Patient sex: F
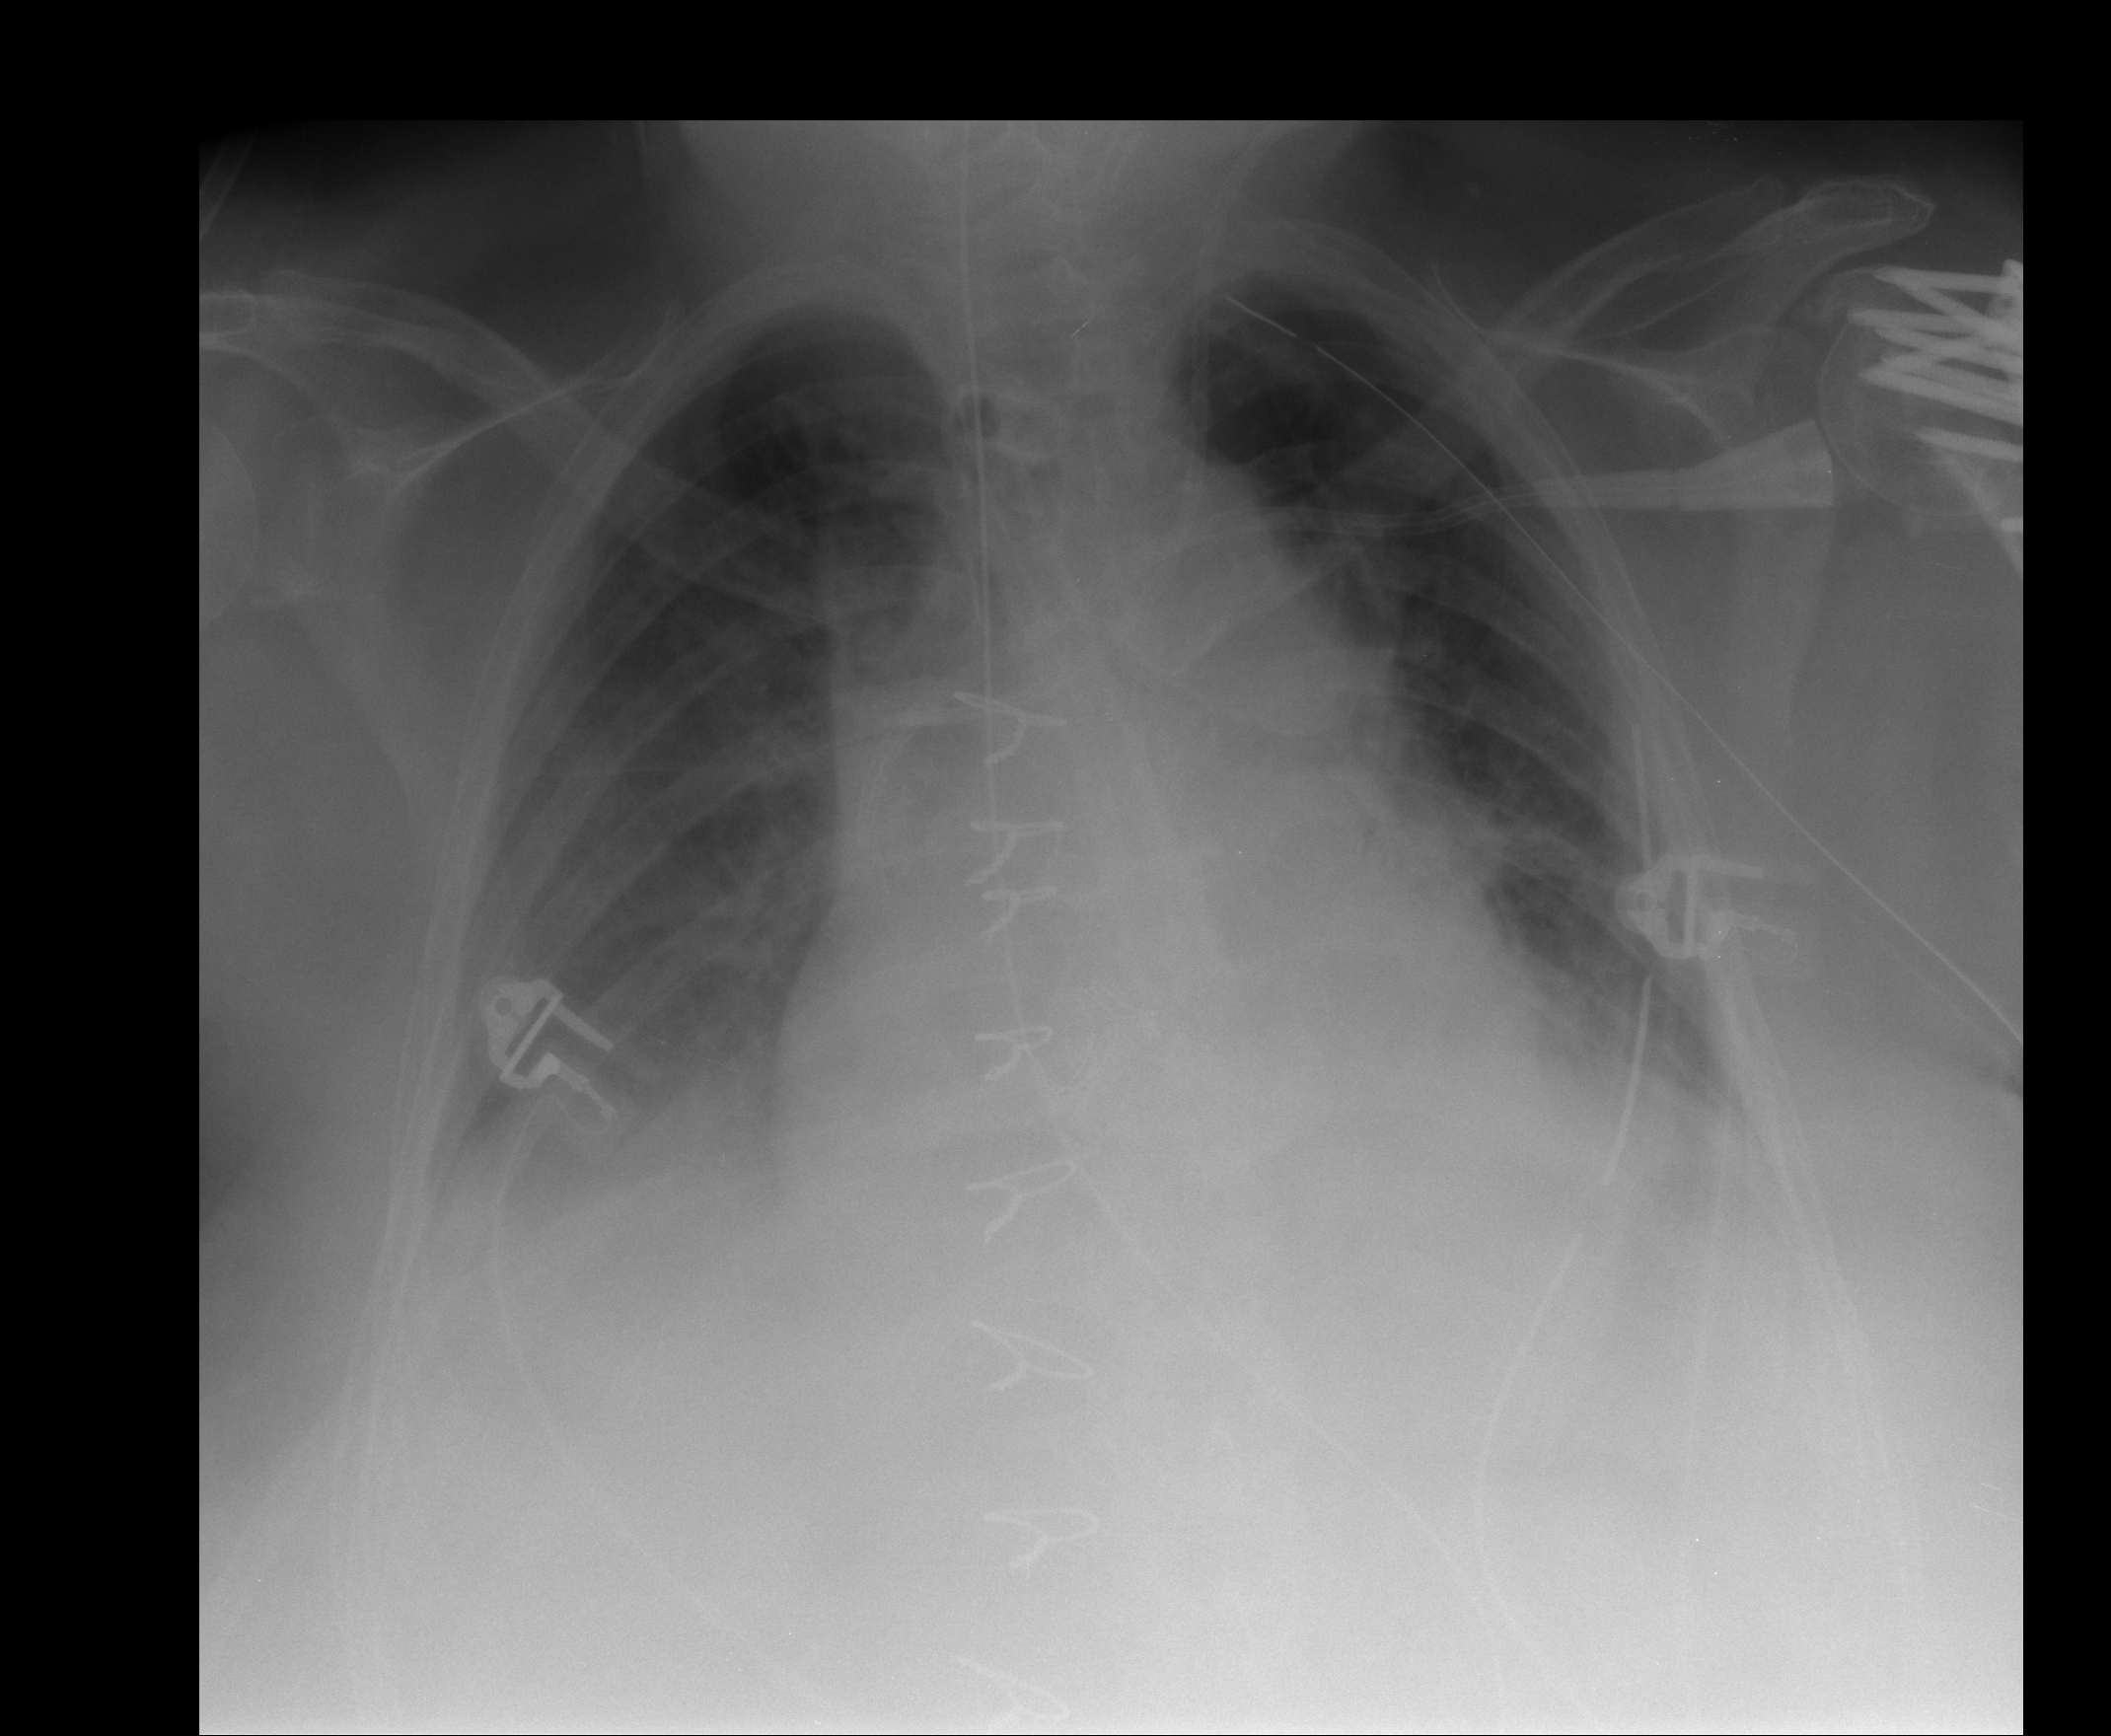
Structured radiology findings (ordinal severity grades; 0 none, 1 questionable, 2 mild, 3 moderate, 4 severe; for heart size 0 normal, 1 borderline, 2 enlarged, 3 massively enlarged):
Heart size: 2
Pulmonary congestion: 0
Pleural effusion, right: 3
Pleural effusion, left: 2
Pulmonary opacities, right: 0
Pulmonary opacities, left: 0
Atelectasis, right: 2
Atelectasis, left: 2